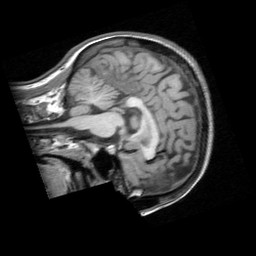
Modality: T1w
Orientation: sagittal
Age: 31